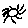
Label: sun